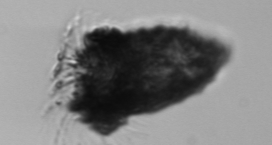
Label: Tintinnopsis